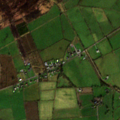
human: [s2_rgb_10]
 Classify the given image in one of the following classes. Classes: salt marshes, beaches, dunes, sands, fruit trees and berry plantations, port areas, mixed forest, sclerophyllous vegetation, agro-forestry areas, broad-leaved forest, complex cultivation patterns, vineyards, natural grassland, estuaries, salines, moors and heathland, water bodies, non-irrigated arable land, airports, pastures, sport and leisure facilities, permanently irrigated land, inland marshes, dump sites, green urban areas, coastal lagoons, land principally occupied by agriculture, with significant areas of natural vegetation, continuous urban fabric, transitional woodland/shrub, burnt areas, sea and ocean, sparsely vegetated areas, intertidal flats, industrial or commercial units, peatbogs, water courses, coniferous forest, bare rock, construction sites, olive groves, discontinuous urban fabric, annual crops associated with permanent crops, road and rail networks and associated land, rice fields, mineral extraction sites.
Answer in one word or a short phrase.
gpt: pastures, transitional woodland/shrub, peatbogs